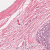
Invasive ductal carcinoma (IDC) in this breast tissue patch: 0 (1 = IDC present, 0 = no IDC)